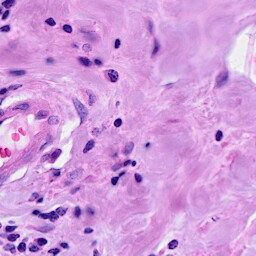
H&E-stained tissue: Breast